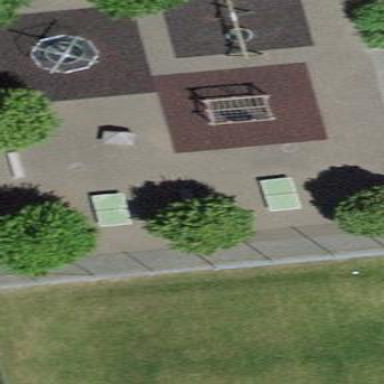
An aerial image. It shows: Playground area for leisure activities on the land.